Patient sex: M
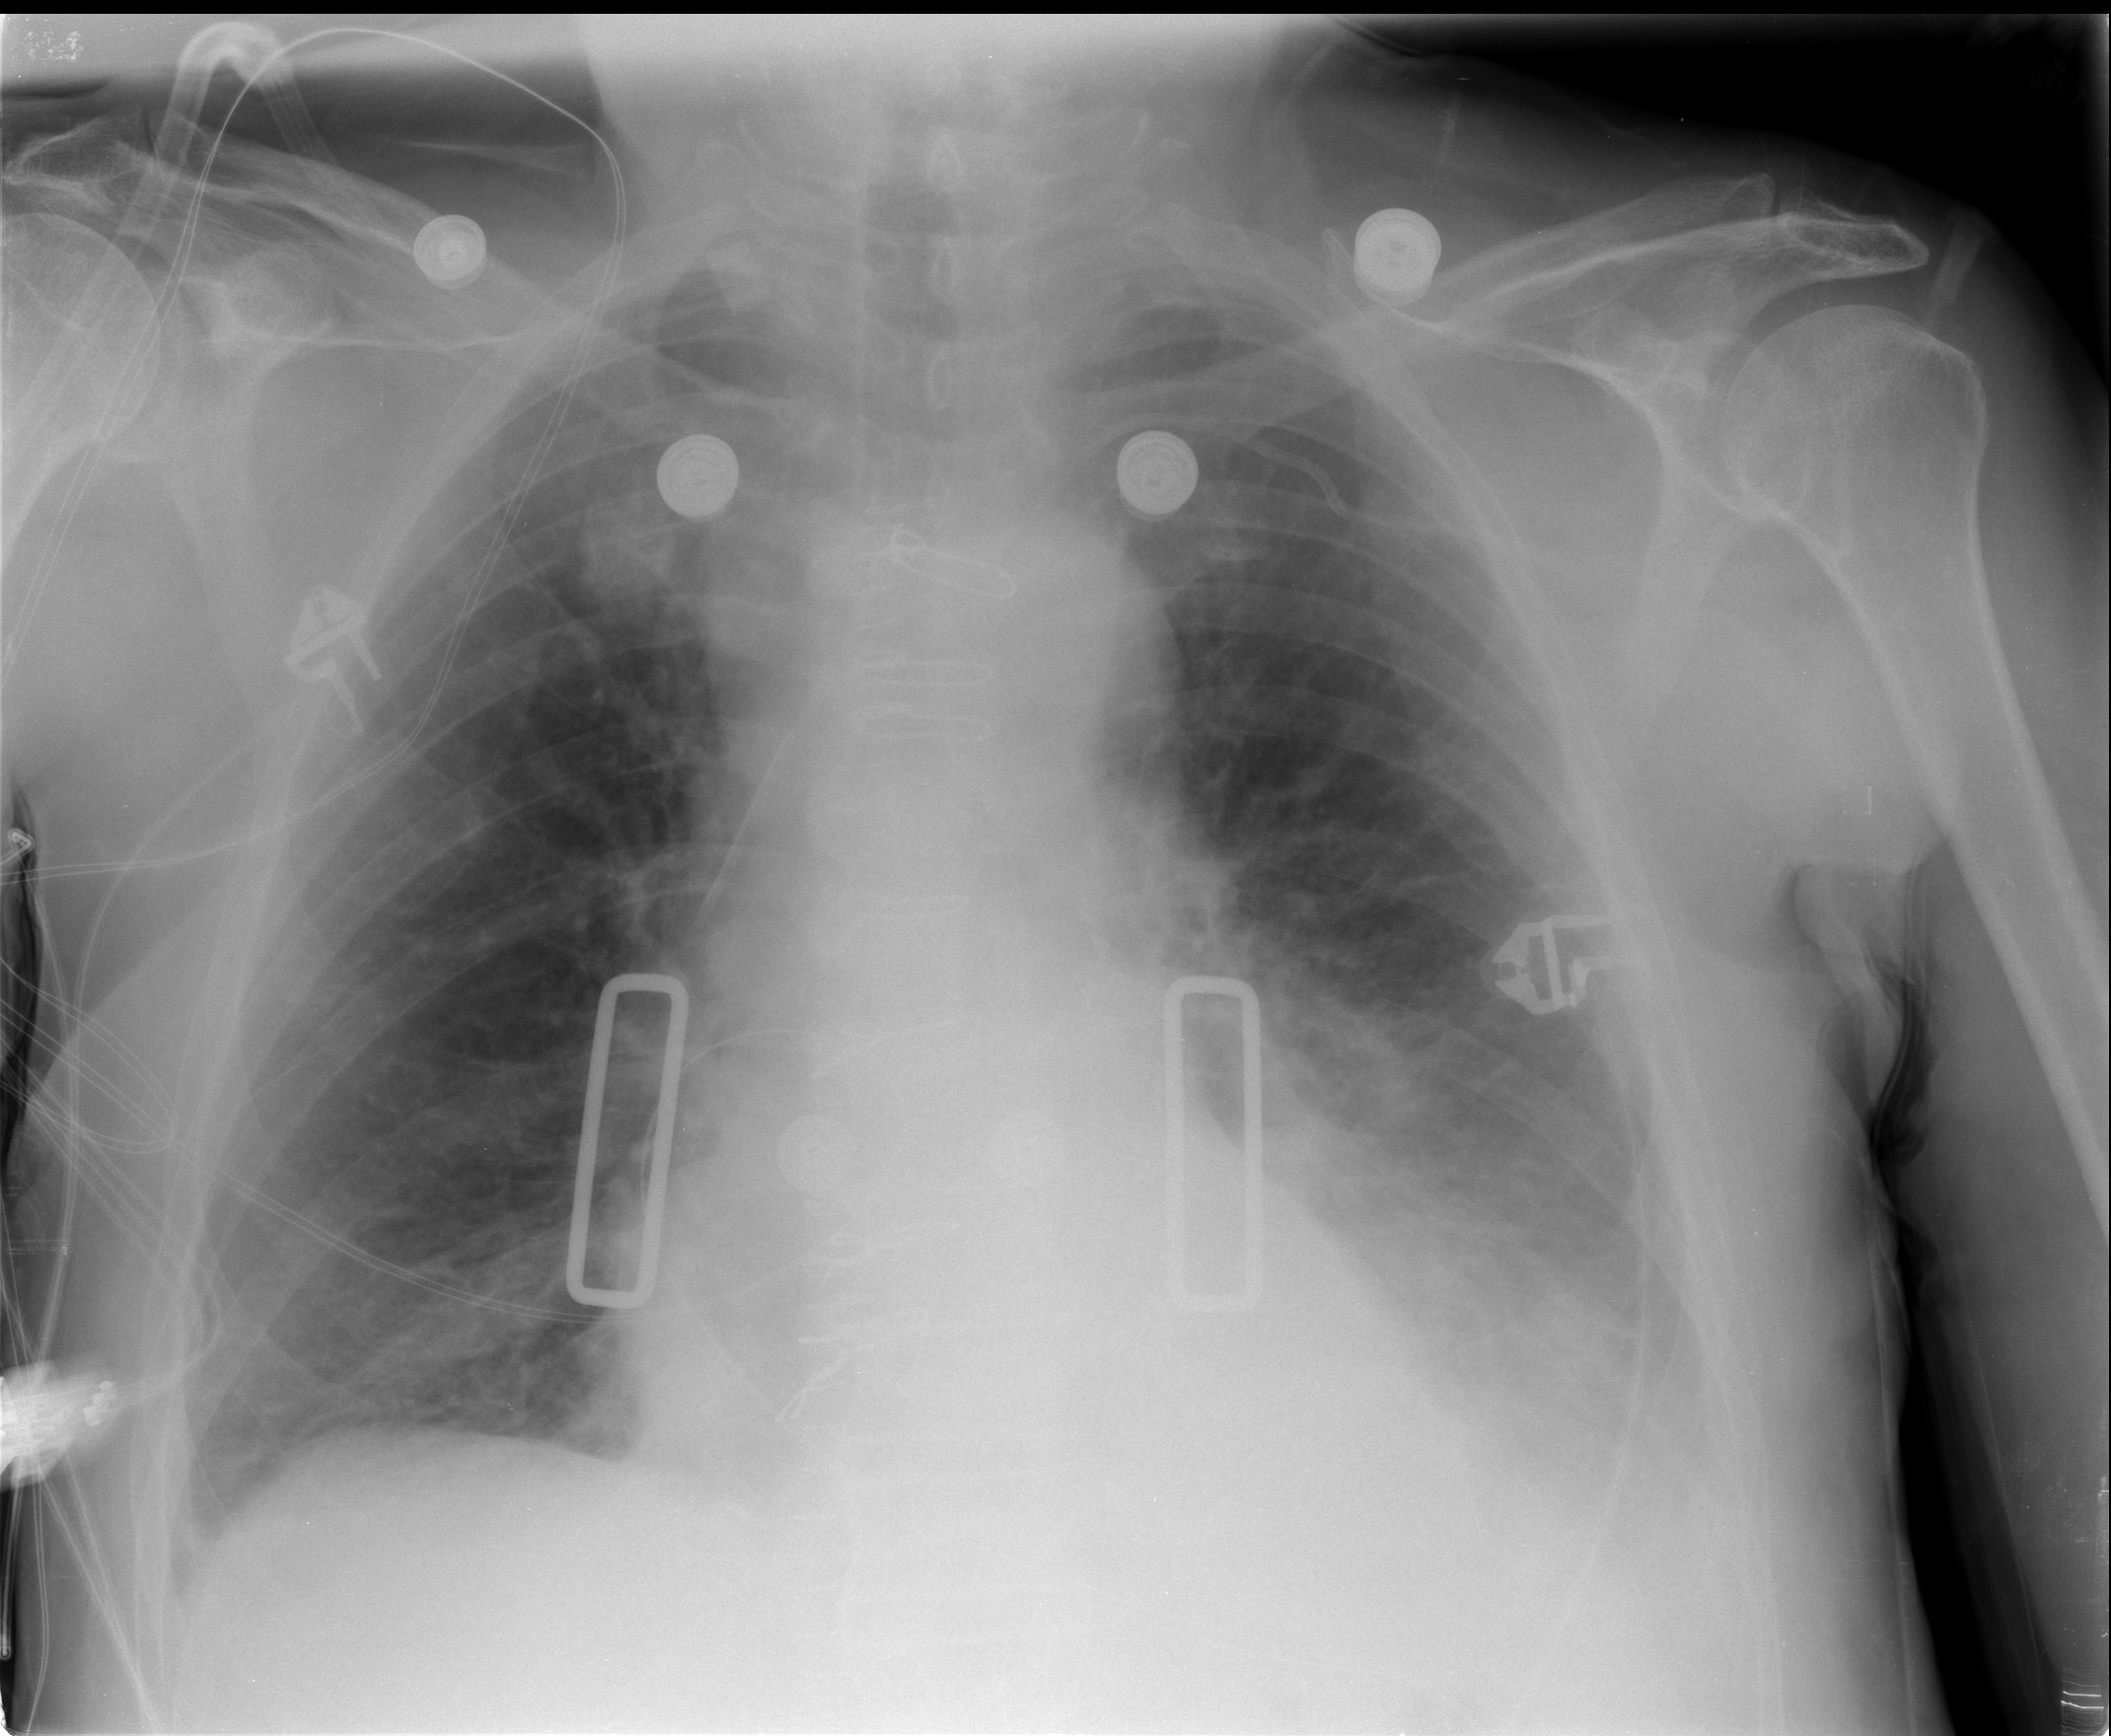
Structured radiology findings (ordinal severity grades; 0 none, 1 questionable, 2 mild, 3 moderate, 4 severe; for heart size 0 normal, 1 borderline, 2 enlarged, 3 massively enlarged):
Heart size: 0
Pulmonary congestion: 2
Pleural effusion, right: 0
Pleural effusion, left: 2
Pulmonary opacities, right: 0
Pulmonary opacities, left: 0
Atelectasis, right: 2
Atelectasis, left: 2